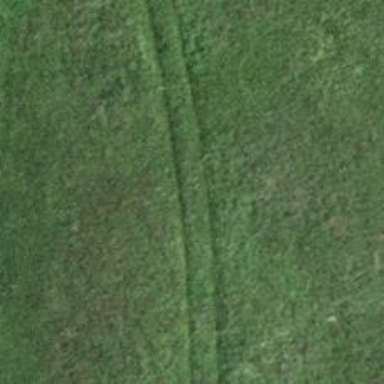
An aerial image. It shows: Agricultural vehicle track with ground surface of grade4.